Interaction volume radius: 5 \u00c5
Interaction volume height: 25 \u00c5
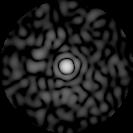
Disorder parameter: 0.8421